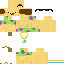
A female skeleton skin with pale skin, wearing brown bald dressed in a green_skin tshirt and black pants, featuring a closed mouth.